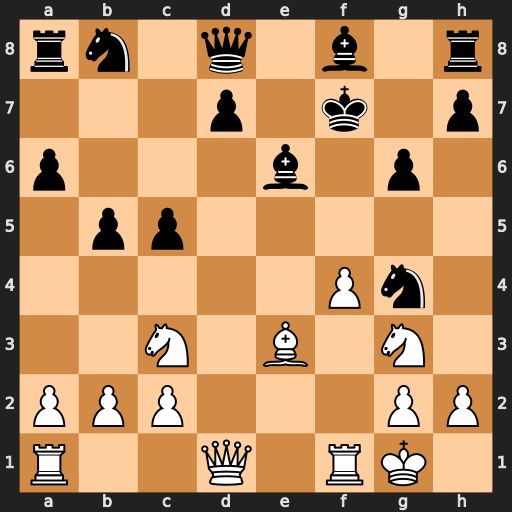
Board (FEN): rn1q1b1r/3p1k1p/p3b1p1/1pp5/5Pn1/2N1B1N1/PPP3PP/R2Q1RK1
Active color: w
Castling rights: -
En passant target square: -
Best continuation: f5 Qh4 fxe6+